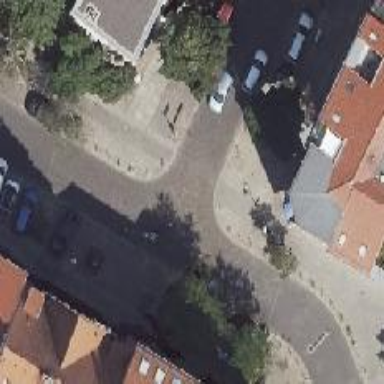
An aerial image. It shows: Living street with sidewalks on both sides and separate parking areas.